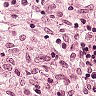
Metastatic tissue present: no